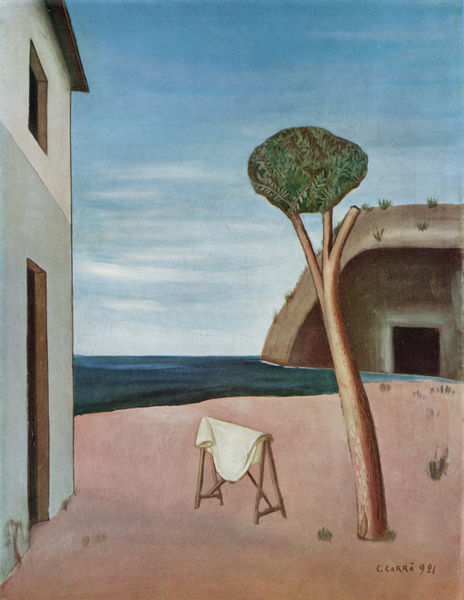
Titel: Il pino sul mare
Künstler: Carlo Carrà
Standort: Roma
Institution: Collezione A. Casella
Schlagwörter: baum, blau, felsen, himmel, meer, wasser, grün, sand, ufer, wäsche, fenster, tür, gebäude, haus, tuch, horizont, hügel, rosa, strand, signiert, ständer, carra